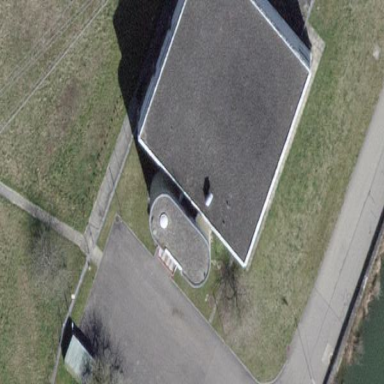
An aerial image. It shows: Building with tiled roof.